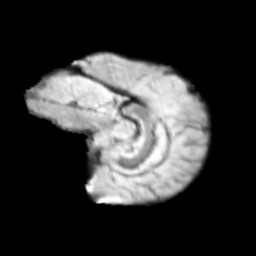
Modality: T2w
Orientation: sagittal
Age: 9
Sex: female
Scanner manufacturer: siemens
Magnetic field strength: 3 T
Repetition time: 3.8 s
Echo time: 0.07 s